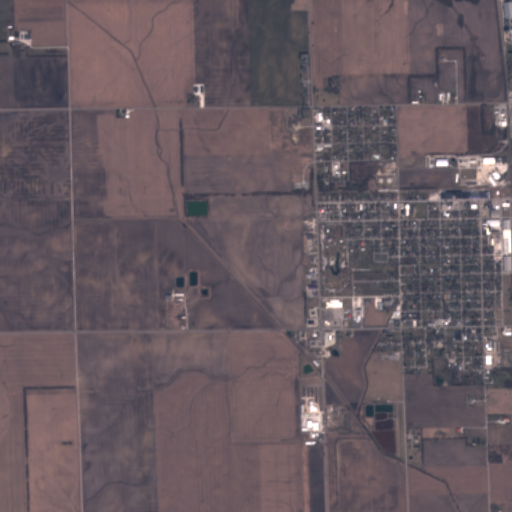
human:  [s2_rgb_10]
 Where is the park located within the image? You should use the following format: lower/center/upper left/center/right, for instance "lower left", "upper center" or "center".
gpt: The park is located in the center right of the image.
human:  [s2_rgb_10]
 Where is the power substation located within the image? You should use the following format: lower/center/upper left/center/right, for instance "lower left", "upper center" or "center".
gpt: The power substation is located in the center of the image.
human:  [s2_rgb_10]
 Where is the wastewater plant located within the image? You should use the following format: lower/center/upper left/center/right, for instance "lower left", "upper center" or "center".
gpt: The wastewater plant is located in the lower right of the image.
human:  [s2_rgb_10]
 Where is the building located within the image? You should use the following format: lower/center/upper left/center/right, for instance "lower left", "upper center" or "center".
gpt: There is no building in the image.